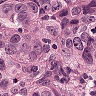
Metastatic tissue present: yes